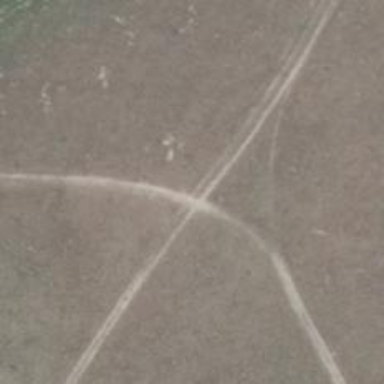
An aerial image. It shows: Ground path.